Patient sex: M
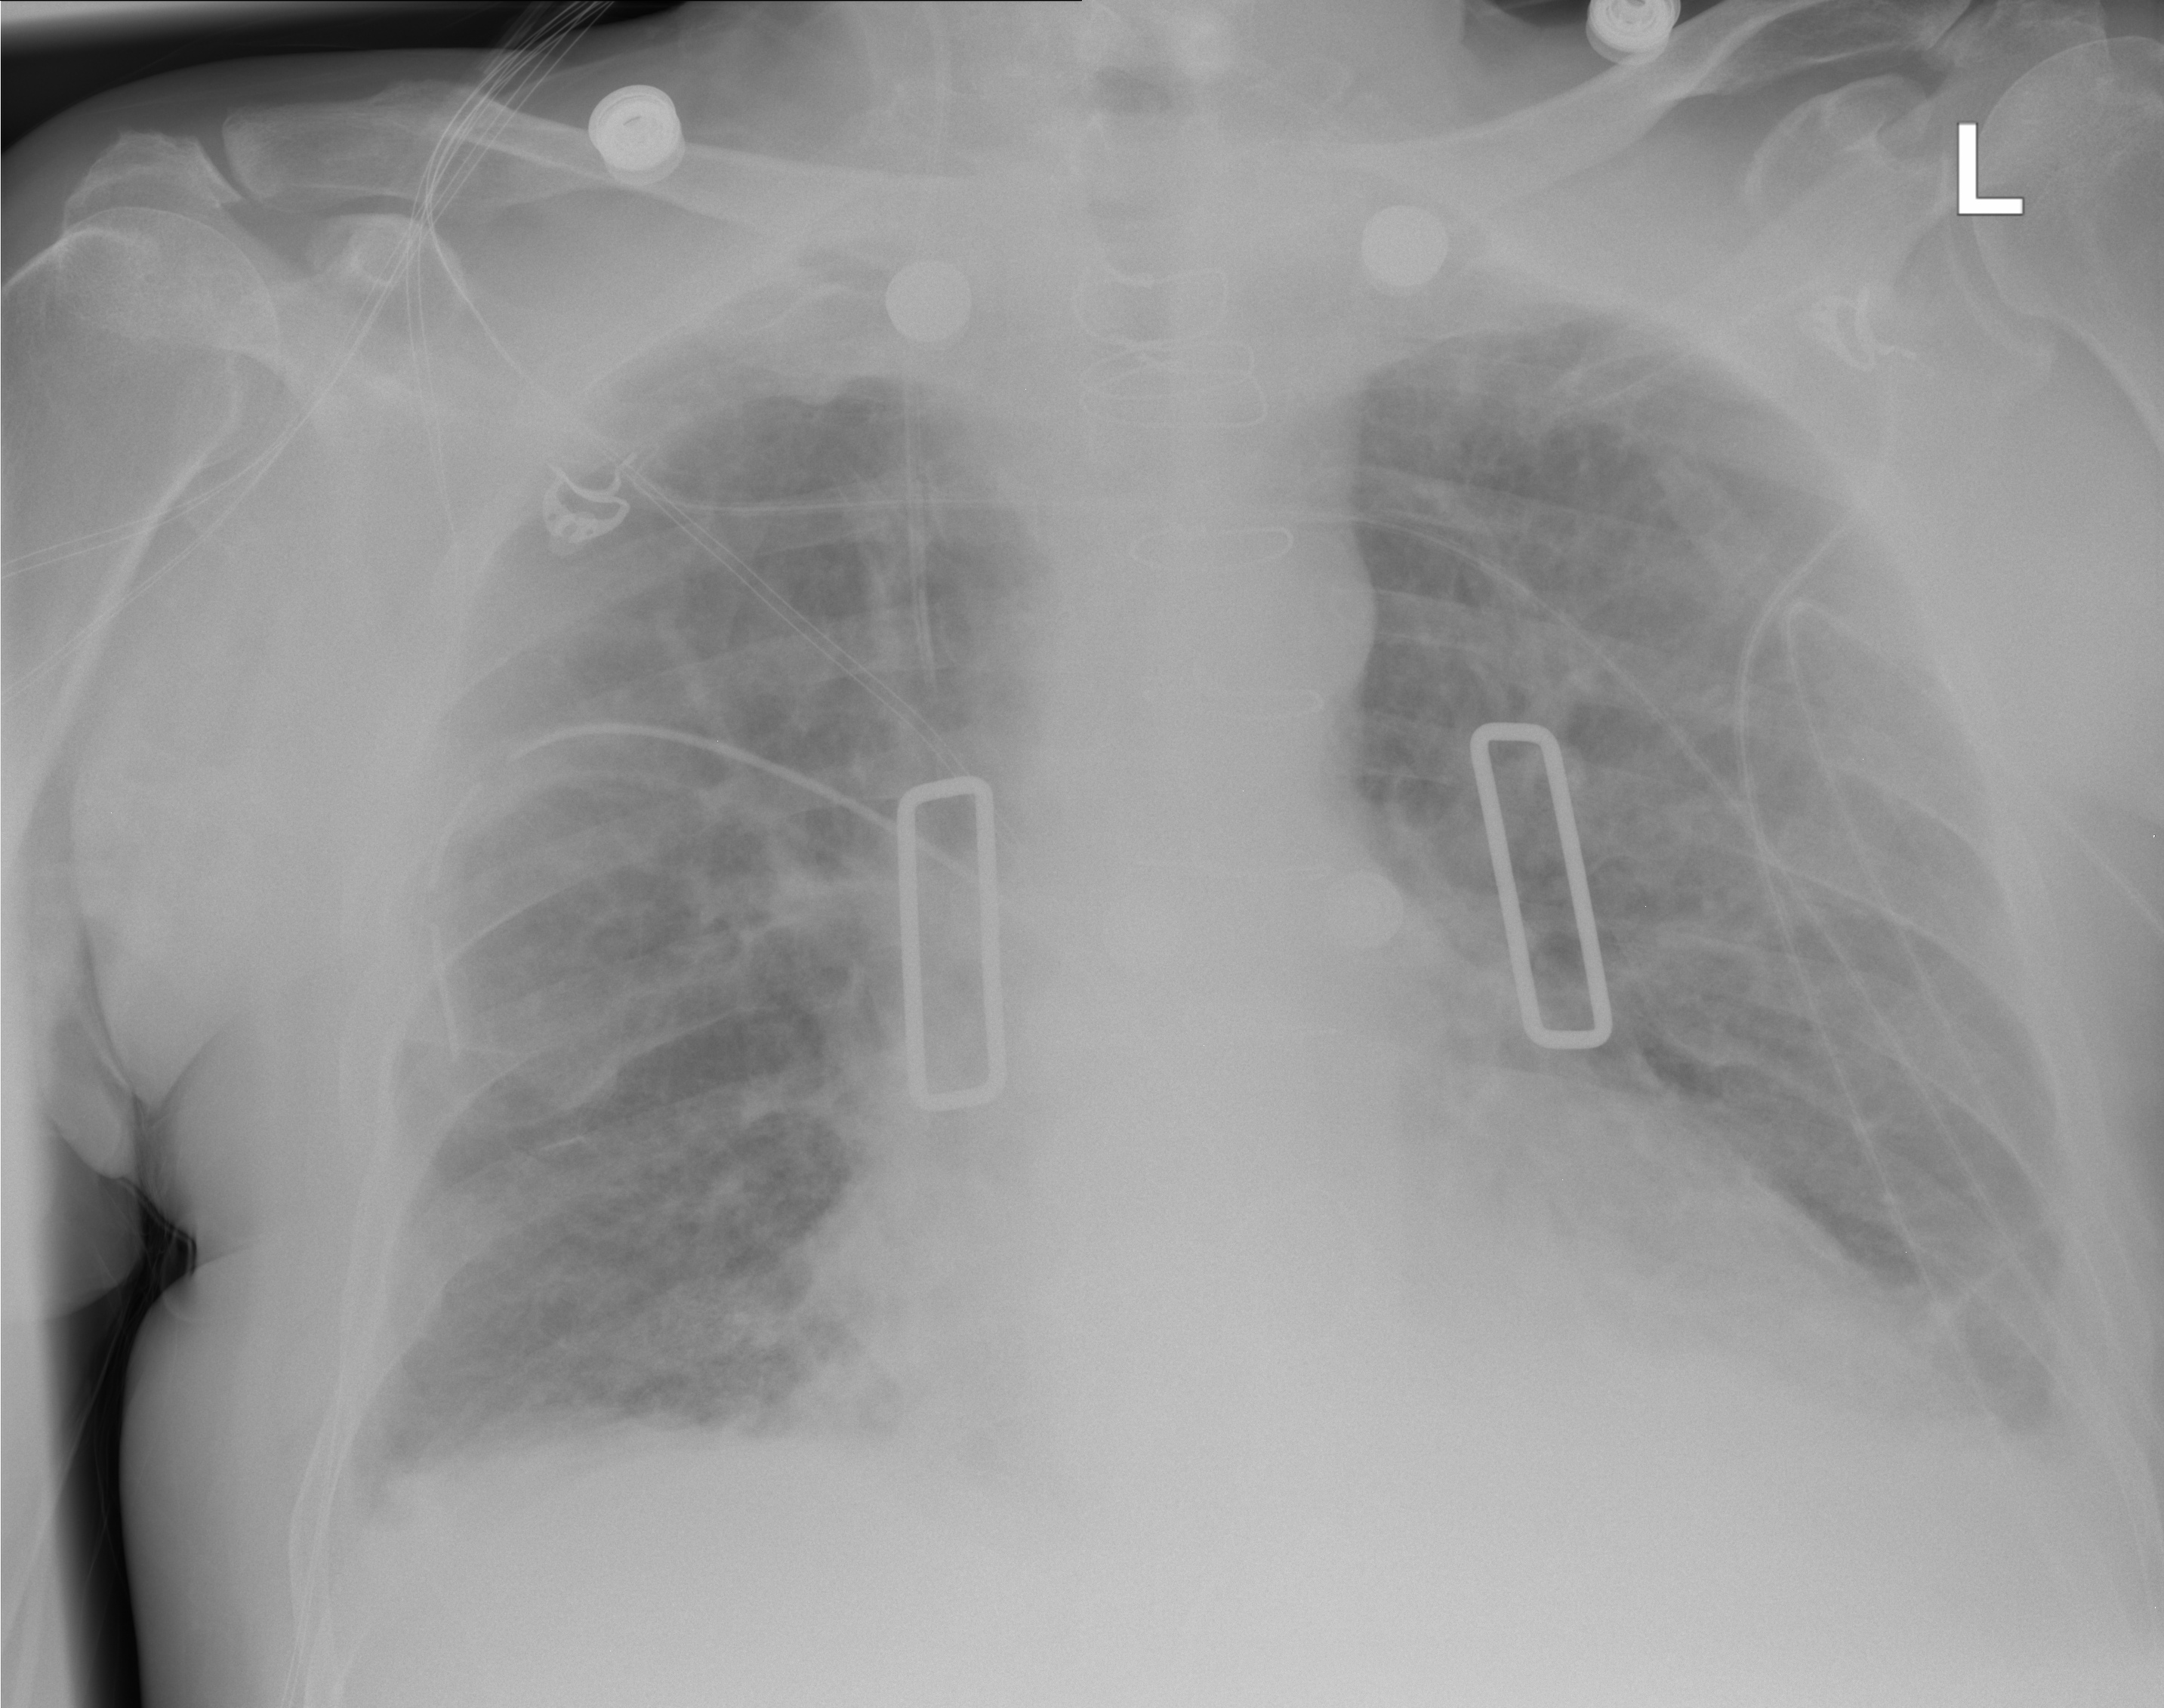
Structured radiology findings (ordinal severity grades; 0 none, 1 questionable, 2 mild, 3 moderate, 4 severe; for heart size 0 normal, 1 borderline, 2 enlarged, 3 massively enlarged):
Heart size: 2
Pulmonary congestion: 2
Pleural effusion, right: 2
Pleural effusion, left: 1
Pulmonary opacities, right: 0
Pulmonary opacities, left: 0
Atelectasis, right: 2
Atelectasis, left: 1